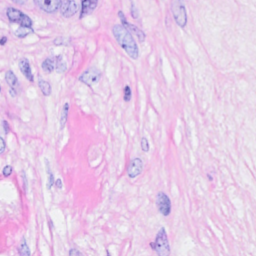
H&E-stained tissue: Breast